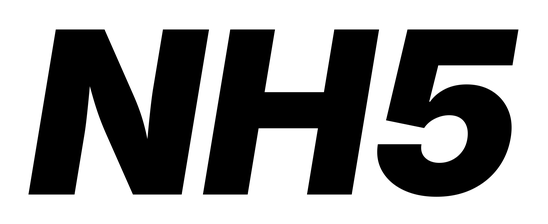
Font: Inter-Italic_Black_Italic